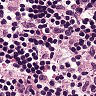
Metastatic tissue present: no